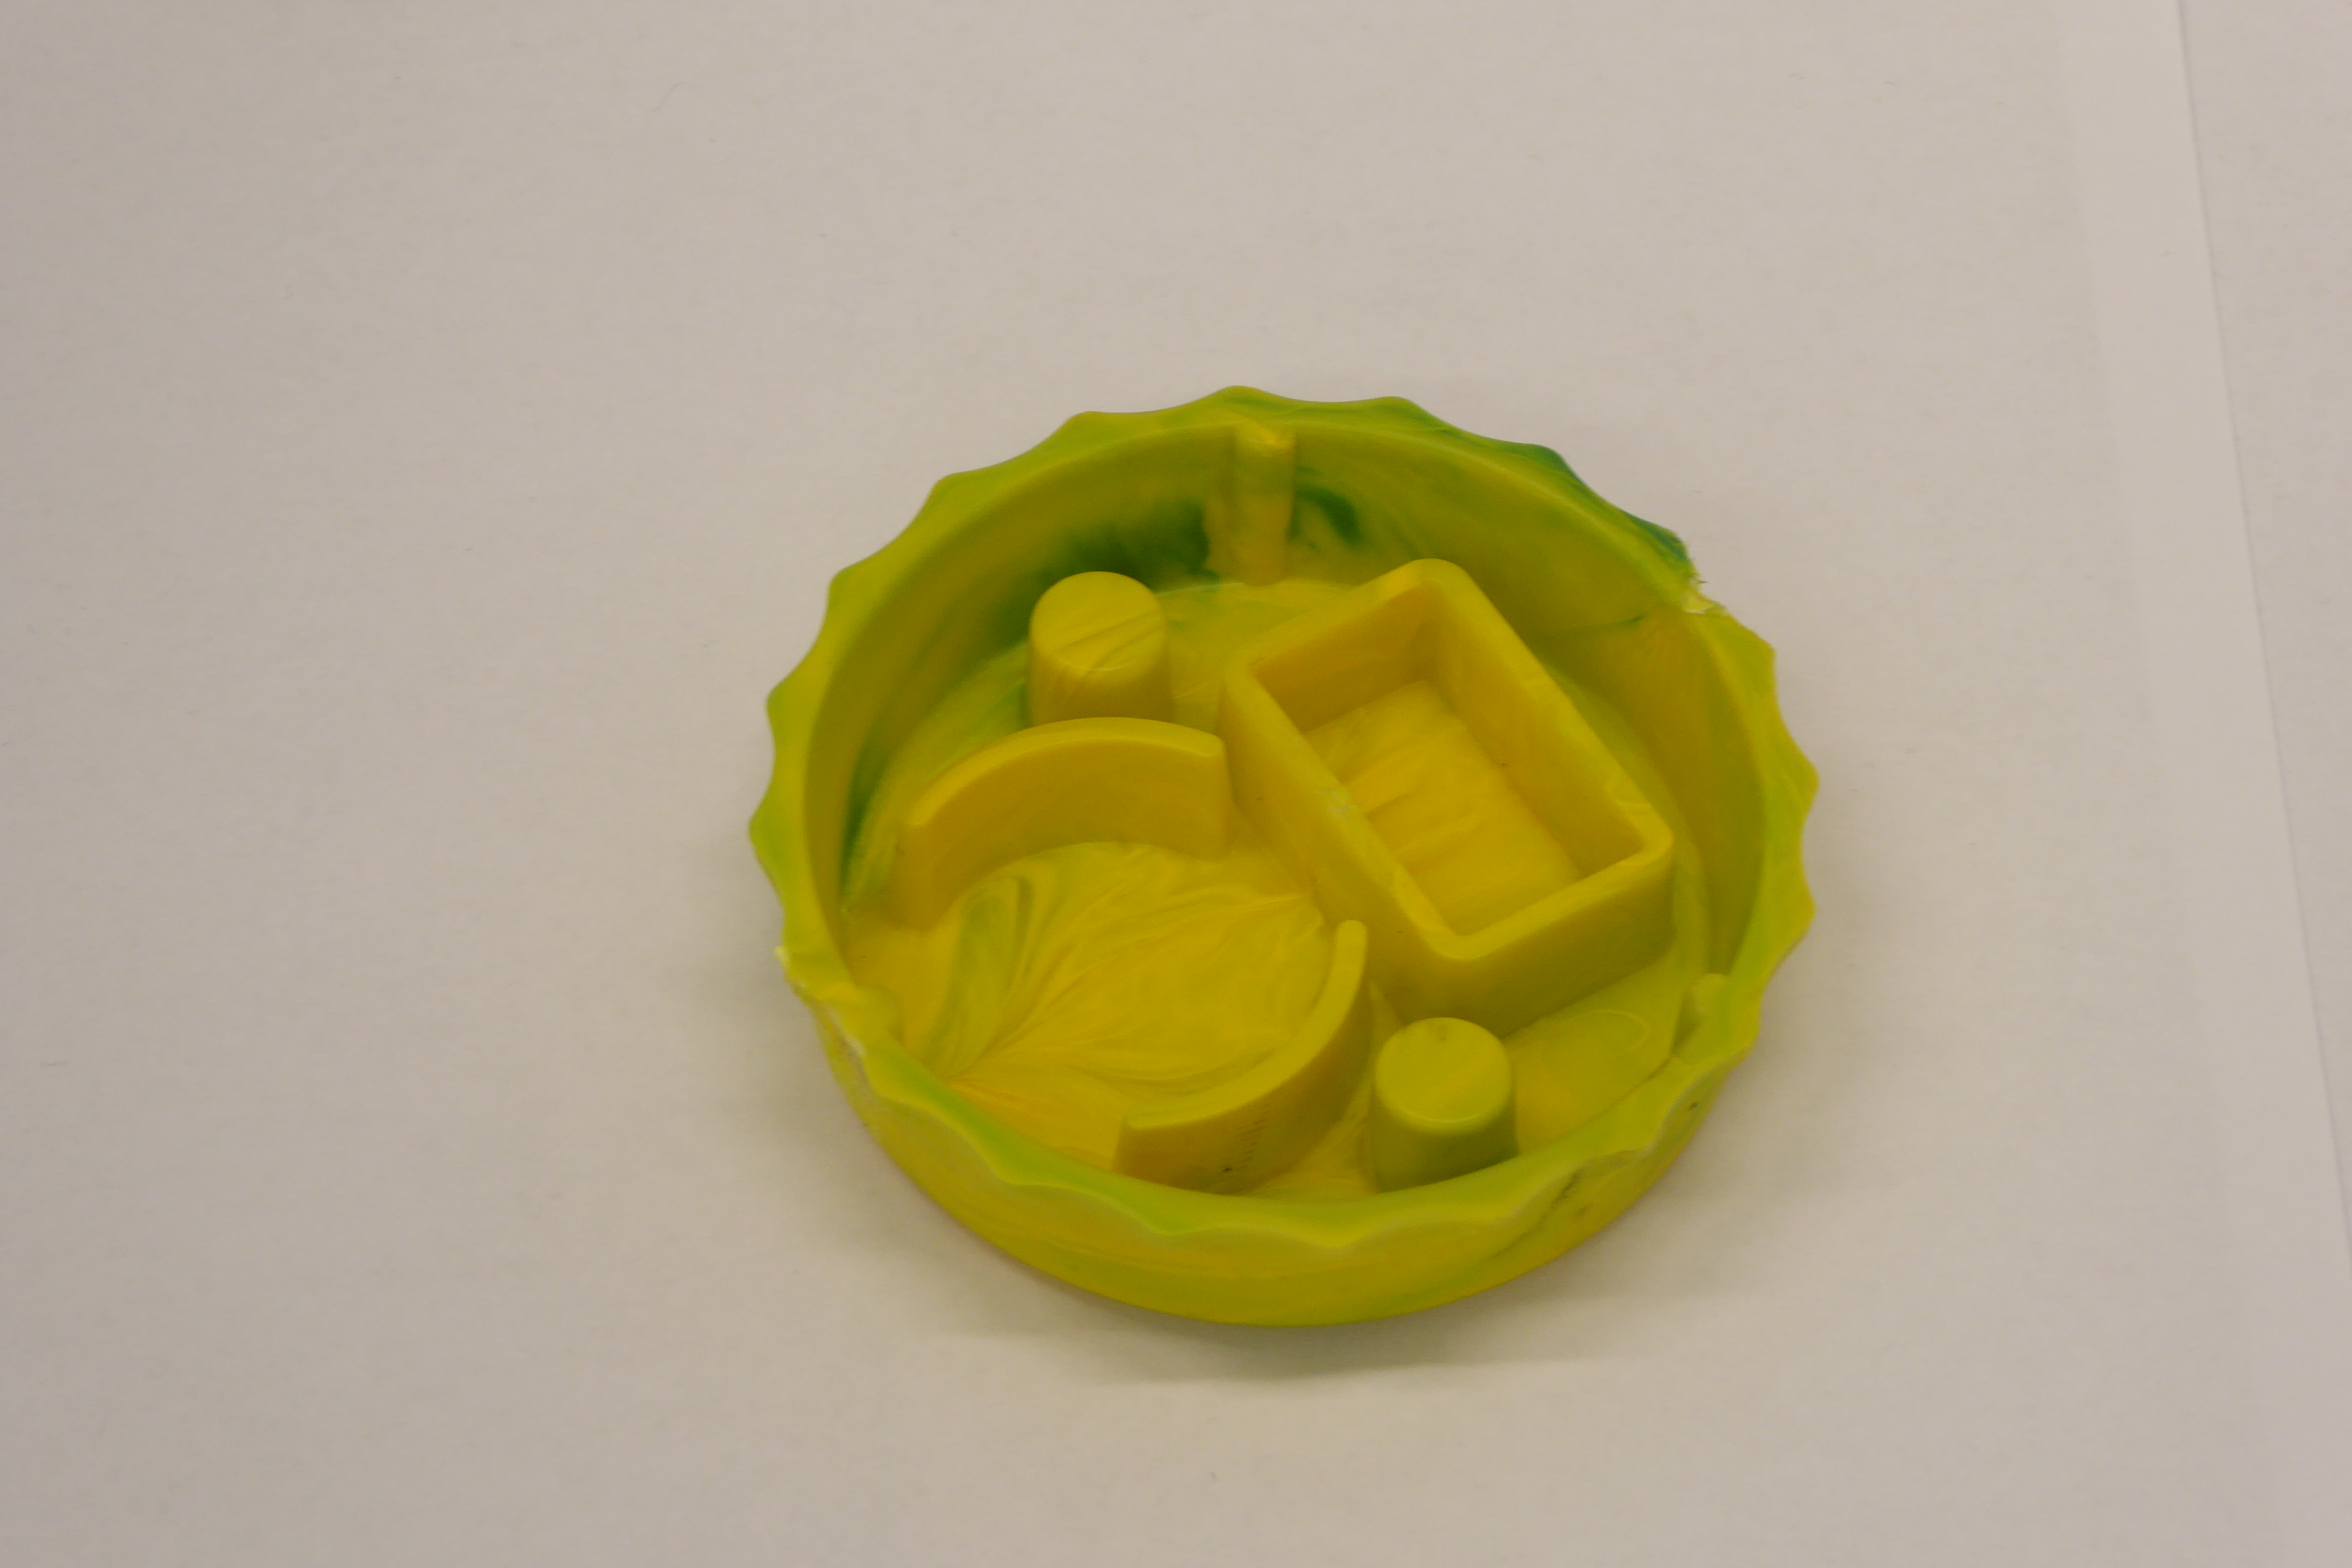
Label: Bottle Opener - Cover